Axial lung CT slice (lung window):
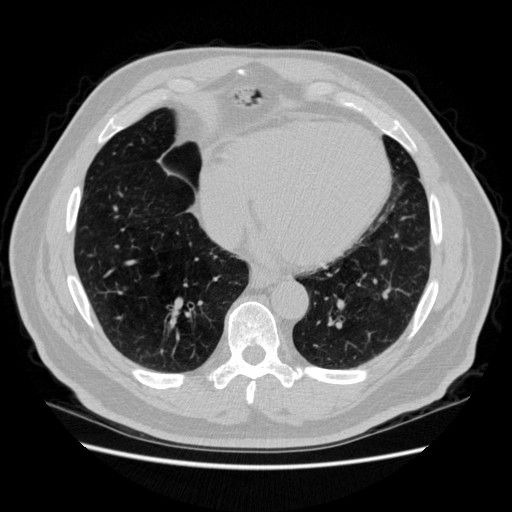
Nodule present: no